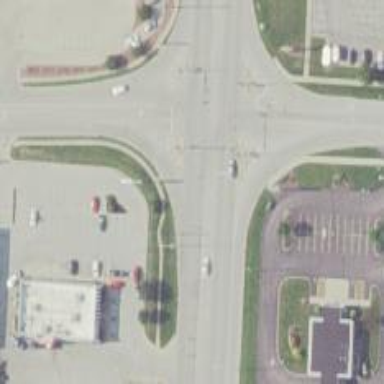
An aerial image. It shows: Footway that serves as traffic island.